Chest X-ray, AP view. Patient: 48 years old, sex F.
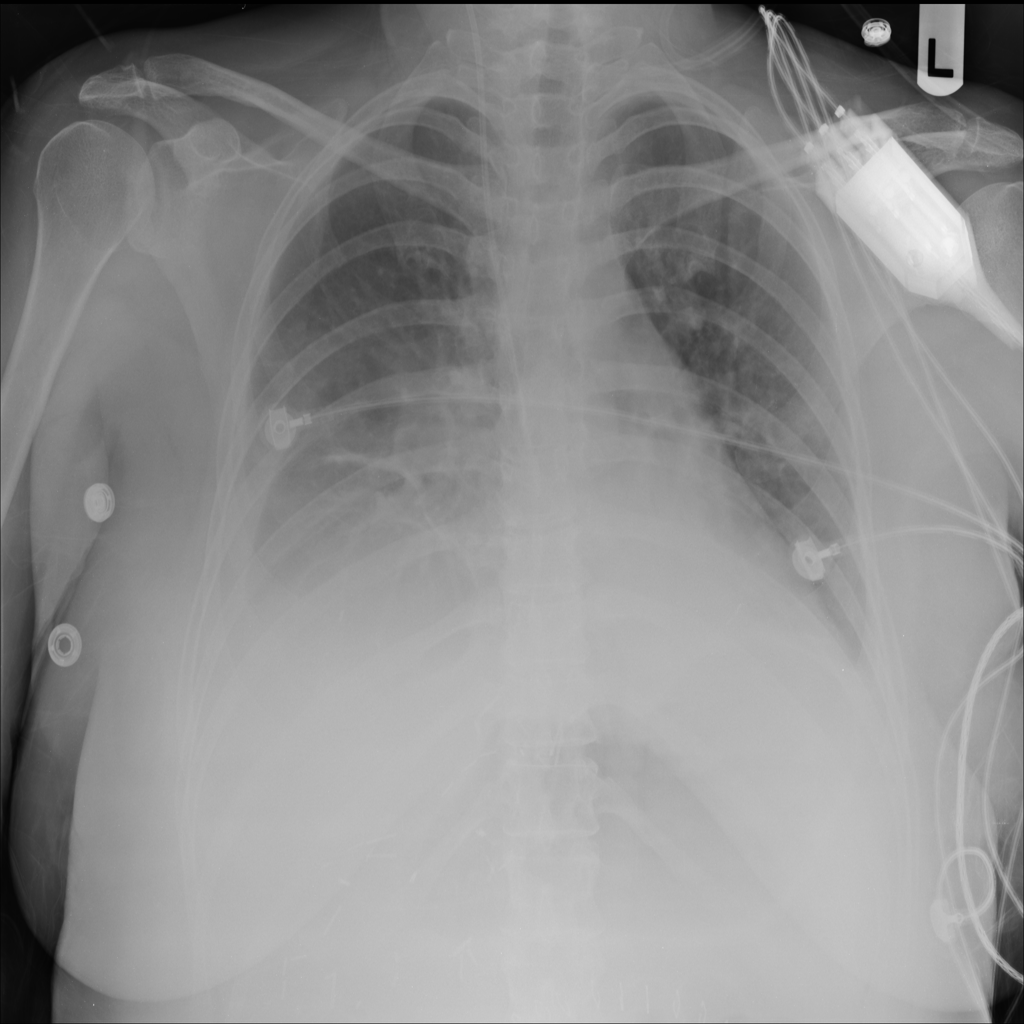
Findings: Atelectasis, Effusion, Infiltration